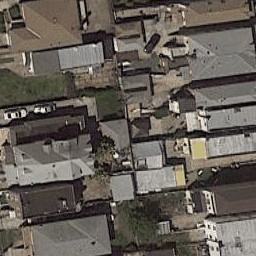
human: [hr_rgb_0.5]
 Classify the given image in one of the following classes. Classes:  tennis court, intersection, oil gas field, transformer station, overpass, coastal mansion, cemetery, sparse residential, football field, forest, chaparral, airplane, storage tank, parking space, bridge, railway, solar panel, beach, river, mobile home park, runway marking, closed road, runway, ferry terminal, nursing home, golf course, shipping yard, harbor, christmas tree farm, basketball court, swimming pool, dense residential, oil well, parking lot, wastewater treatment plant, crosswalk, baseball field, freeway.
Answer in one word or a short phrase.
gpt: dense residential